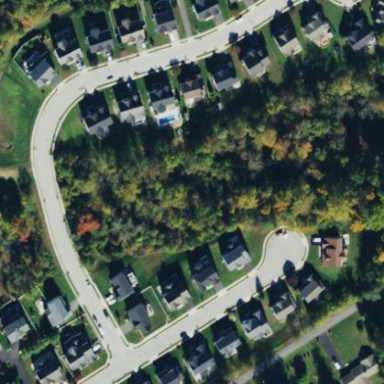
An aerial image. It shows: This residential area consists of single-family homes.